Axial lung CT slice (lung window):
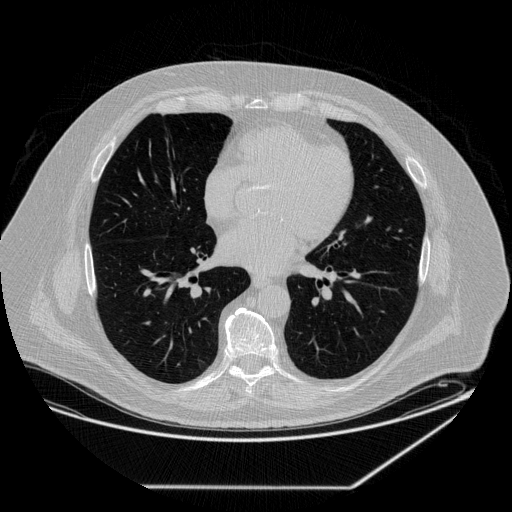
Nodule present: no